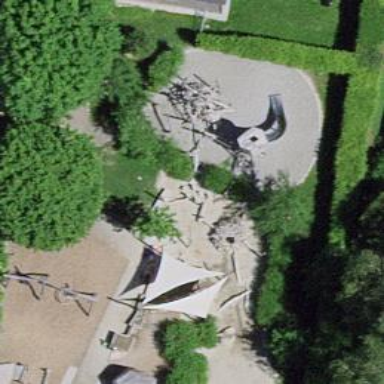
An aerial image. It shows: Playground with various play structures.